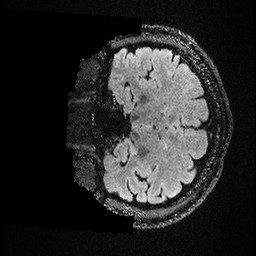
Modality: FLAIR
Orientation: coronal
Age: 37
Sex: male
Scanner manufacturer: ge
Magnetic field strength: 3 T
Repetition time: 4.802 s
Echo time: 0.1169 s